Question: How do I change the Debug build to On in lamp stack environment?

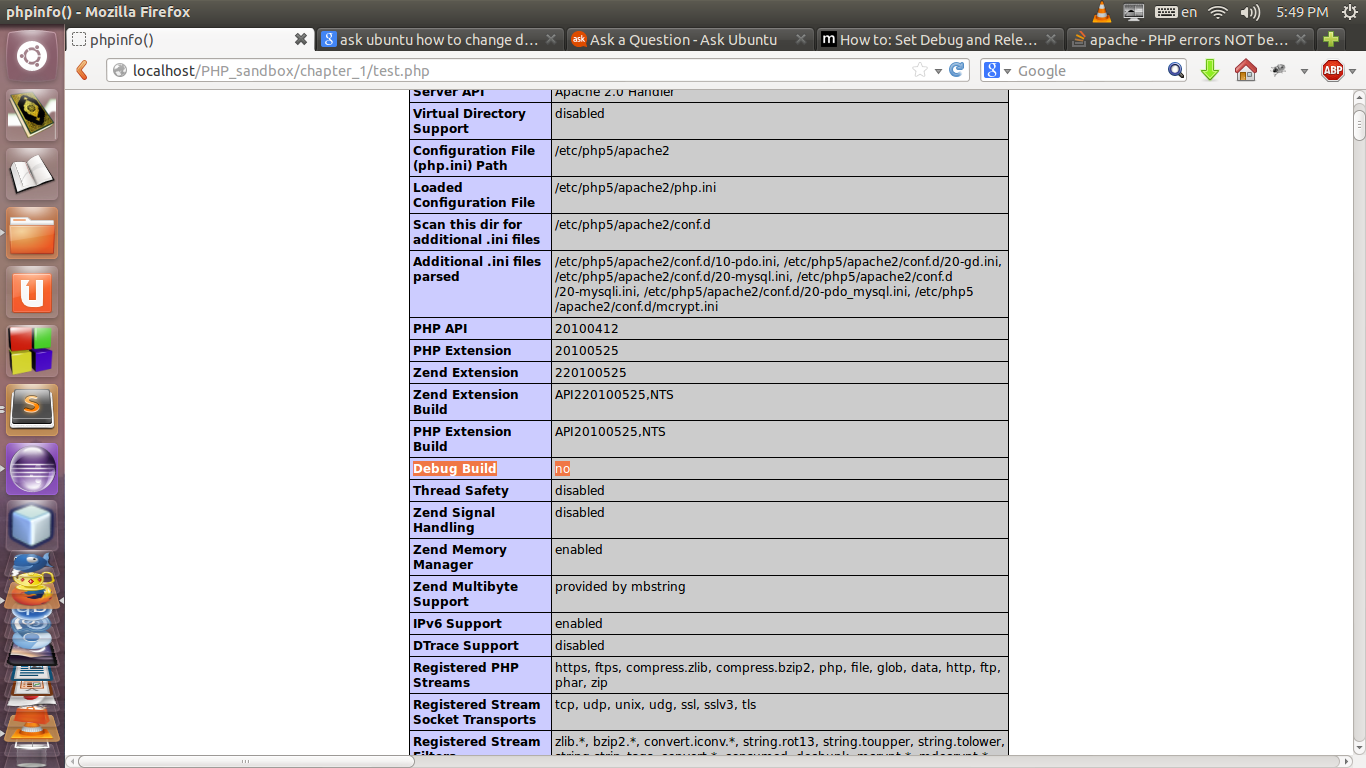
Answer: As i said in the comments you need to enable 'display_errors' instead of .
Goto your 'php.ini'
From terminal:
'''
sudo gedit /etc/php5/apache2/php.ini
'''
Search for the option 'display_errors' (not the already commented option, means jump to second search result)
Change from to
'''
display_errors = On
'''
Also enable these options as well as you may need in future
'''
display_startup_errors = On
log_errors = On
'''